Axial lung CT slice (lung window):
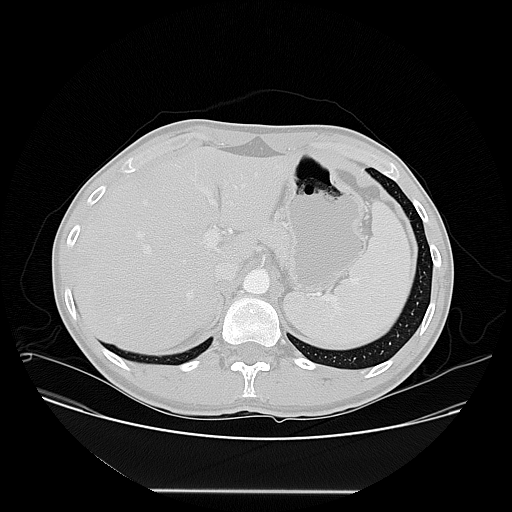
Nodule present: no